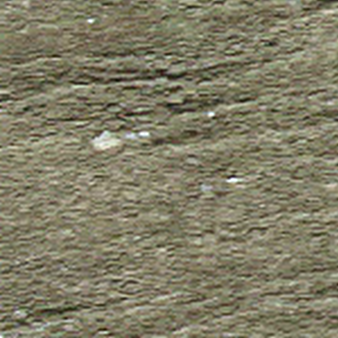
Label: other